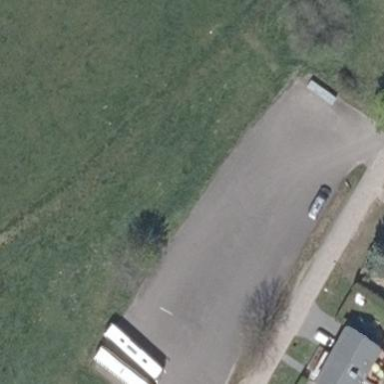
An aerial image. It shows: Parking area with surface.